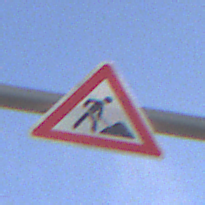
Verkehrszeichen: Arbeitsstelle
Umgebung: Outdoor, Nature
Tageszeit: SunriseSunset
Wetter: PartlyCloudy
Licht: Natural
Jahreszeit: NotSpecified
Kontrast: HighContrast